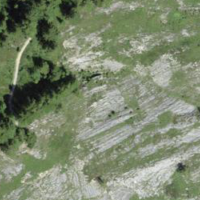
EUNIS habitat code: 26
Species observed at this site:
Hesperia comma
Saxifraga paniculata
Campanula barbata
Psophus stridulus
Phoenicurus ochruros
Garrulus glandarius
Phoenicurus phoenicurus
Fringilla coelebs